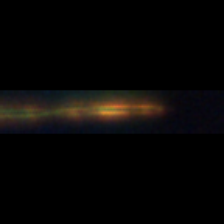
Taxon: Psuedo-nitzschia
Group: Diatoms